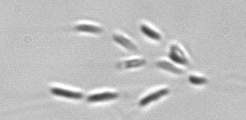
Label: Dinobryon